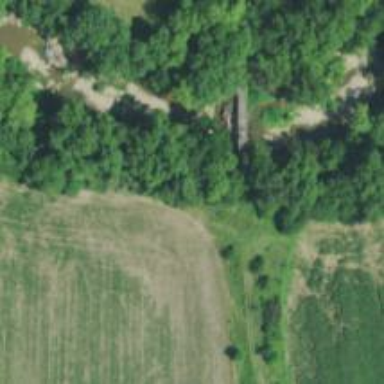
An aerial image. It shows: Abandoned railway bridge.